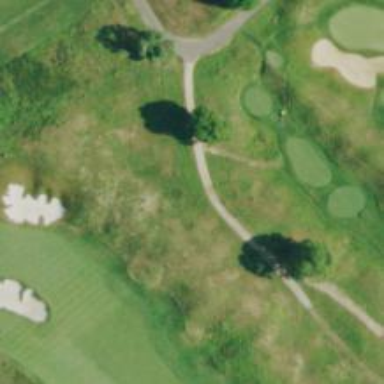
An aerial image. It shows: Service road designated as golf cart path.